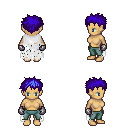
a pixel art fantasy rpg character, female body template, human, tanned skin, white tattered cape, teal pants, blue bedhead hairstyle, metal gloves, four views (front, back, left, right), 2x2 character sprite sheet, small pixel art, hard edges, no anti-aliasing